Question: I am facing a problem with Spring form validation.
It works for @NotNull annotation but some how not working for @Size. I am attaching some code below. Thanks in advance.
'''
package com.doctor;
import javax.validation.constraints.NotNull;
import javax.validation.constraints.Size;
public class Doctor
{
@NotNull(message="Cannot be Null")
private String uname;
@Size(min=1,max=8,message="Min 1 and Max 8")
private String password;
private String doctor_fname,doctor_lname,address,dept_id,experience,email,phone,resume,image;
public String getUname() {
return uname;
}
public void setUname(String uname) {
this.uname = uname;
}
public String getPassword() {
return password;
}
public void setPassword(String password) {
this.password = password;
}
....................
...................
'''
DoctorController
'''
package com.doctor;
import org.springframework.stereotype.Controller;
import org.springframework.validation.BindingResult;
import org.springframework.web.bind.annotation.RequestMapping;
import org.springframework.web.bind.annotation.RequestMethod;
import org.springframework.ui.Model;
import javax.validation.Valid;
@Controller
public class DoctorController {
@RequestMapping(value="/registerDoctor", method=RequestMethod.GET)
public String showRegisterForm(Model model)
{
System.out.println("test");
model.addAttribute(new Doctor());
//return "register1";
return "doctor/edit";
}
@RequestMapping(value="/registerDoctor", method=RequestMethod.POST)
public String addDoctorformForm(@Valid Doctor doctor,BindingResult bindingresult)
{
if(bindingresult.hasErrors())
{
return "doctor/edit";
}
else
{
return "doctor/added";
}
}
}
'''
Display page
'''
<%@ taglib prefix="sf" uri="http://www.springframework.org/tags/form"%>
<h2>Create a Doctor account</h2>
<sf:form method="POST" modelAttribute="doctor"
enctype="multipart/form-data">
<fieldset>
<table>
<tr>
<td><sf:label path="uname">User Name:</sf:label></td>
<td><sf:input path="uname" /><br /> <sf:errors
path="uname" /> </td>
</tr>
<tr>
<td><sf:label path="password">Password:</sf:label></td>
<td><sf:password path="password" showPassword="true" />
<br /> <sf:errors
path="password" /></td>
</tr>
<tr>
<td><sf:label path="doctor_fname">First Name:</sf:label></td>
<td><sf:input path="doctor_fname" size="15" /><br /> </td>
</tr>
<tr>
<td><sf:label path="doctor_lname">Last Name:</sf:label></td>
<td><sf:input path="doctor_lname" size="15" /><br /></td>
</tr>
<tr>
<td><sf:label path="address">Address:</sf:label></td>
<td><sf:input path="address" size="15" /><br /></td>
</tr>
<tr>
<td><sf:label path="dept_id">Department:</sf:label></td>
<td><sf:input path="dept_id" size="15" /><br /></td>
</tr>
<tr>
<td><sf:label path="experience">Experience:</sf:label></td>
<td><sf:input path="experience" size="15" /><br /></td>
</tr>
<tr>
<td><sf:label path="email">Email Address:</sf:label></td>
<td><sf:input path="email" size="30" /> <small>In case
you forget something</small><br /> </td>
</tr>
<tr>
<td><sf:label path="phone">Phone:</sf:label></td>
<td><sf:input path="phone" size="30" /> <small>In case
you forget something</small><br /> </td>
</tr>
<tr>
<td><label for="resume">Resume:</label></td>
<td><input name="resume" type="file" />
</tr>
<tr>
<td><label for="image">Profile image:</label></td>
<td><input name="image" type="file" />
</tr>
<tr>
<th></th>
<td><input name="commit" type="submit">
</tr>
</table>
</fieldset>
</sf:form>
'''

I don't understand why @Size for password is not working.
Help will be highly appreciated.
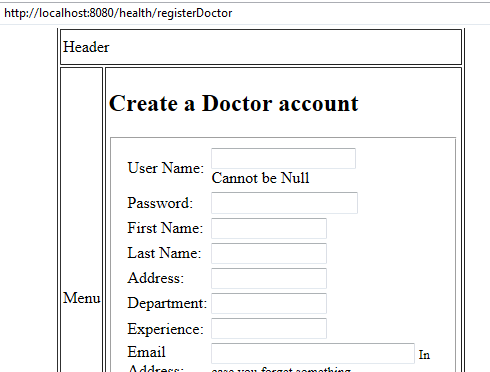
Answer: The issue it seems is you are using multipart form but I dont think I see a mention about multipartResolver. If needed here is how you can add it
'''
<bean id="multipartResolver class="org.springframework.web.multipart.commons.CommonsMultipartResolver">
'''